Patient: sex F, age 68
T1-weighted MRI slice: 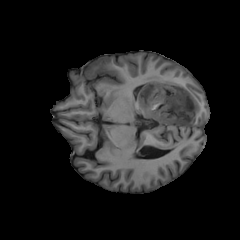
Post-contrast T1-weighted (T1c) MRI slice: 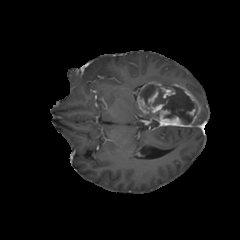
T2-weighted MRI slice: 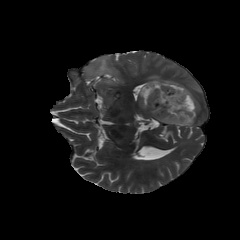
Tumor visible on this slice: yes
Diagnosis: Glioblastoma, IDH-wildtype
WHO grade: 4